Question: How can i resize the width of a column according to the length of the data it occupies.
The table has got about 15 columns and i want to show the column heading without resizing it manually. Is there any option for autoresize?

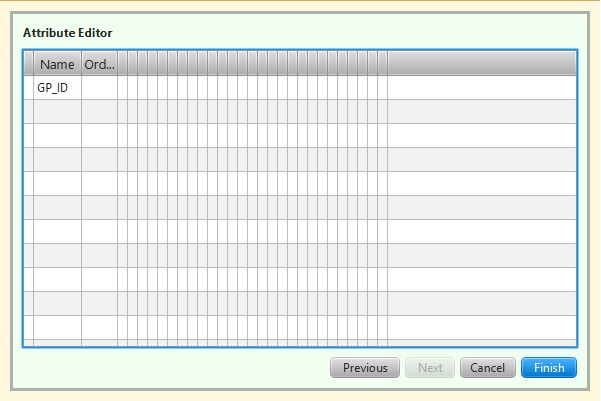
Answer: <URL> is what you are looking for.
For Example:
'''
tableView.setColumnResizePolicy(TableView.CONSTRAINED_RESIZE_POLICY);
'''